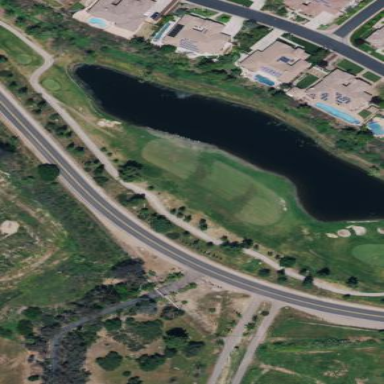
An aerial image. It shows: Golf fairway in the image.